Field crop: tomato
Growth stage: 2
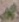
Species: solanum